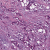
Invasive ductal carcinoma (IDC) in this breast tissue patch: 1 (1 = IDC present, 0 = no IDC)